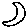
Label: moon